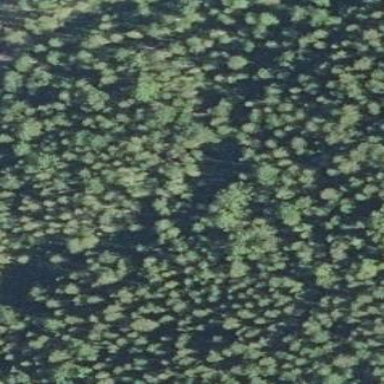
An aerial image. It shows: Swampy wetland area.